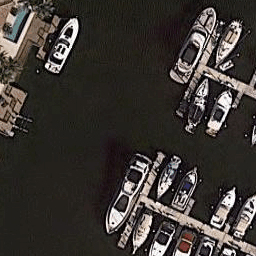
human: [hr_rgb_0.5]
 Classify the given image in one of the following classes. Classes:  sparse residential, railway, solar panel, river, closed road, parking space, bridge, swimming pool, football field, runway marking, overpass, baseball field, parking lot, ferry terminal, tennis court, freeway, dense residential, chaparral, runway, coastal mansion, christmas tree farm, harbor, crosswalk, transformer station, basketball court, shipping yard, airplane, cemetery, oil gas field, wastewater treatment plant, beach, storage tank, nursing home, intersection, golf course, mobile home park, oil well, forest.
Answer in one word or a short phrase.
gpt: harbor